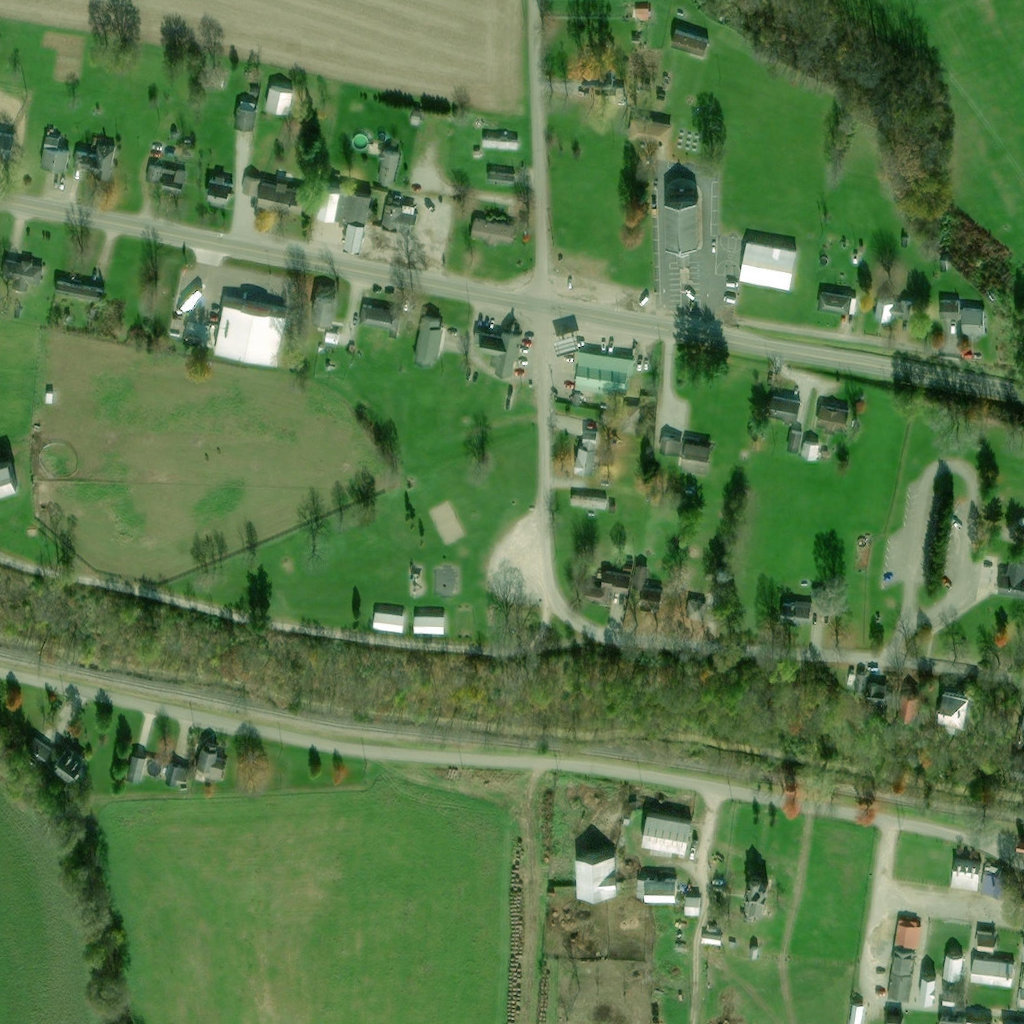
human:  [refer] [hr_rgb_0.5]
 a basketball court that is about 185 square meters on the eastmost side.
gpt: <box>[[69, 23, 72, 27, 0]]</box>